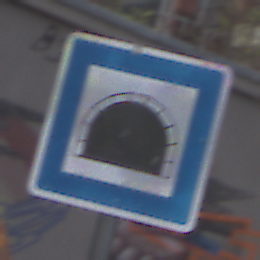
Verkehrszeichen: Tunnel
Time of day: MorningAfternoon
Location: Outdoor (Urban)
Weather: PartlyCloudy
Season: NotSpecified
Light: Natural